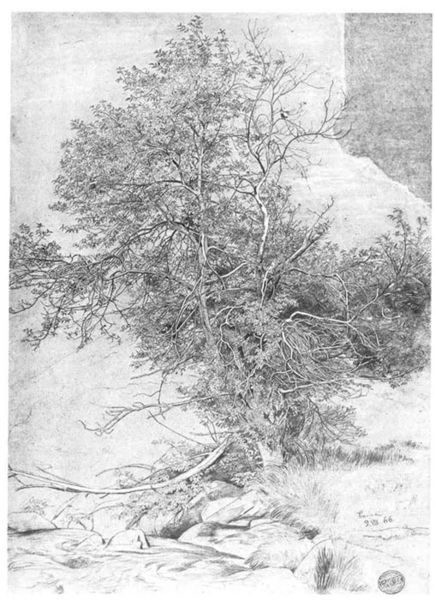
Titel: Weide am Bach
Künstler: Hans Thoma
Standort: Karlsruhe
Institution: Staatliche Kunsthalle Karlsruhe
Schlagwörter: baum, berg, blätter, felsen, himmel, laub, schatten, vogel, wasser, weiß, bäume, fluss, landschaft, see, ufer, äste, grau, hell, licht, schwarz, skizze, zeichnung, gras, schnee, weg, wiese, stein, steine, signatur, ast, bach, baumstamm, erde, gräser, halme, natur, stamm, strauch, vögel, zweige, busch, gebüsch, boden, realismus, blatt, pflanze, pflanzen, kontrast, holzschnitt, papier, berge, fels, gebirge, hang, grafik, graphik, hecke, kahl, monochrom, geröll, linien, herbst, winter, signiert, detail, datum, zahlen, ziffern, jahreszahl, laviert, tusche, wurzel, flussbett, zweig, detailliert, linear, draußen, lithographie, schwarz-weiss, schraffur, felsspalte, radierung, stich, lithografie, bleistift, stempel, laubbaum, gravur, stift, bleistiftzeichnung, jahr, leben, wurzeln, blattwerk, struktur, bachlauf, gestrüpp, repro, gezeichnet, feingliedrig, überhang, flussufer, steinbruch, restauriert, steinschlag, astwerk, bächlein, windbruch, laug, baum im gebirge, graphik#, wurzlen, 1866, windzerzaust, totes holz, stempeo, straucz, strauch schwarz-weiss kohle bleistift berg